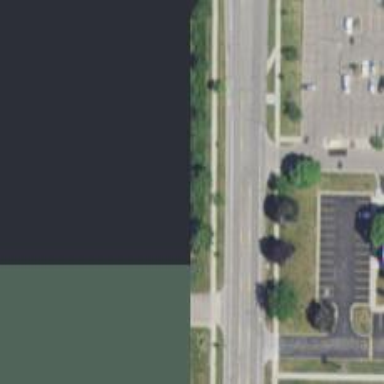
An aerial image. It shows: Tertiary road with separate sidewalks.